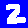
Digit: 2